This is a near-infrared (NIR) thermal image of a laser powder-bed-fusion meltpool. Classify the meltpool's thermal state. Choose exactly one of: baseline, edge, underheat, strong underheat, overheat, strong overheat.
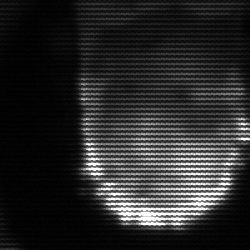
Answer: baseline